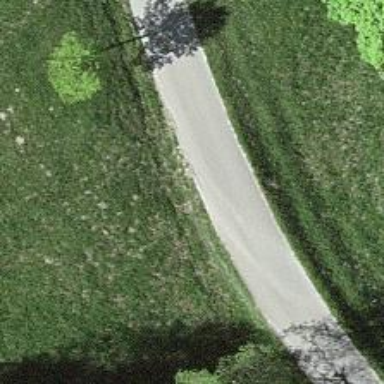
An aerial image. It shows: Unclassified road with asphalt surface.